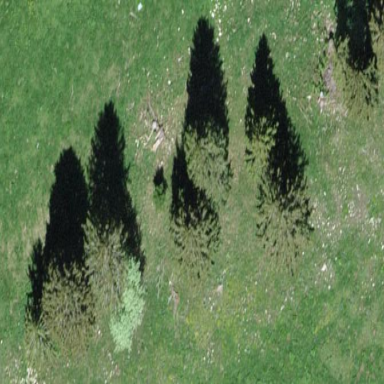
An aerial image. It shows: Evergreen needle-leaved forest.